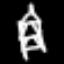
Label: The Eiffel Tower